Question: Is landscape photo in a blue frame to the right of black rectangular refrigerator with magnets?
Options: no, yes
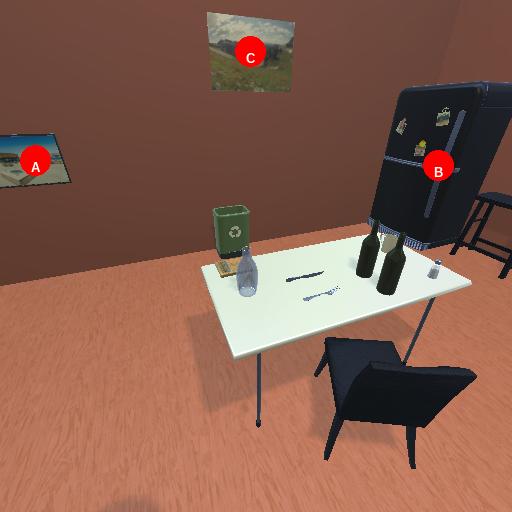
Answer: no